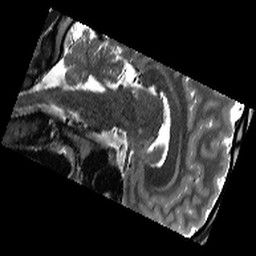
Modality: T2w
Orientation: sagittal
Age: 19
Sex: male